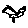
Label: bird